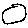
Label: circle